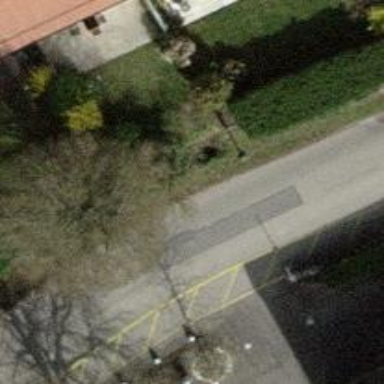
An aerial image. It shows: Residential road with asphalt surface and no sidewalks.